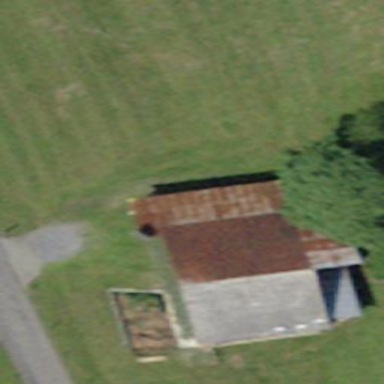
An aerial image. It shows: Rural barn.